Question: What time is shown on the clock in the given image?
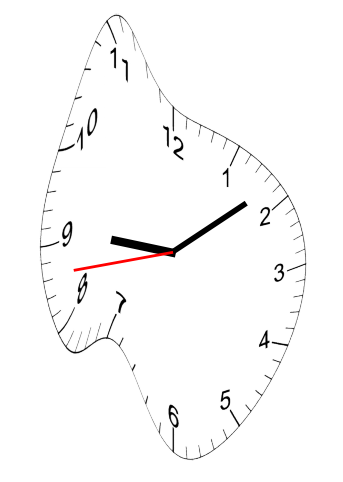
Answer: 09:08:43